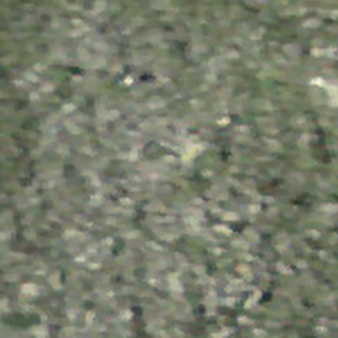
Label: other